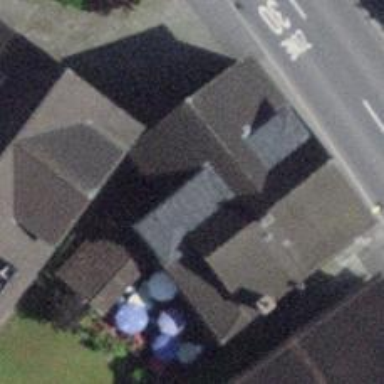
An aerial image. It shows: Restaurant.